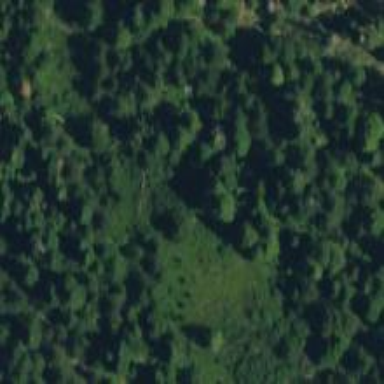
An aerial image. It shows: Wet meadow with wood vegetation.